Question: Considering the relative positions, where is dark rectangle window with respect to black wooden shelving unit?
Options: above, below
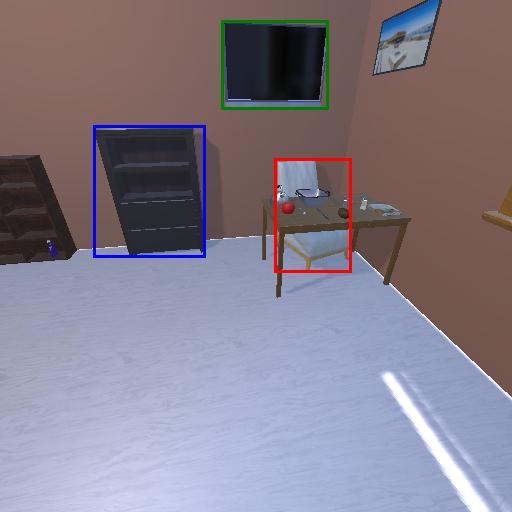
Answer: above